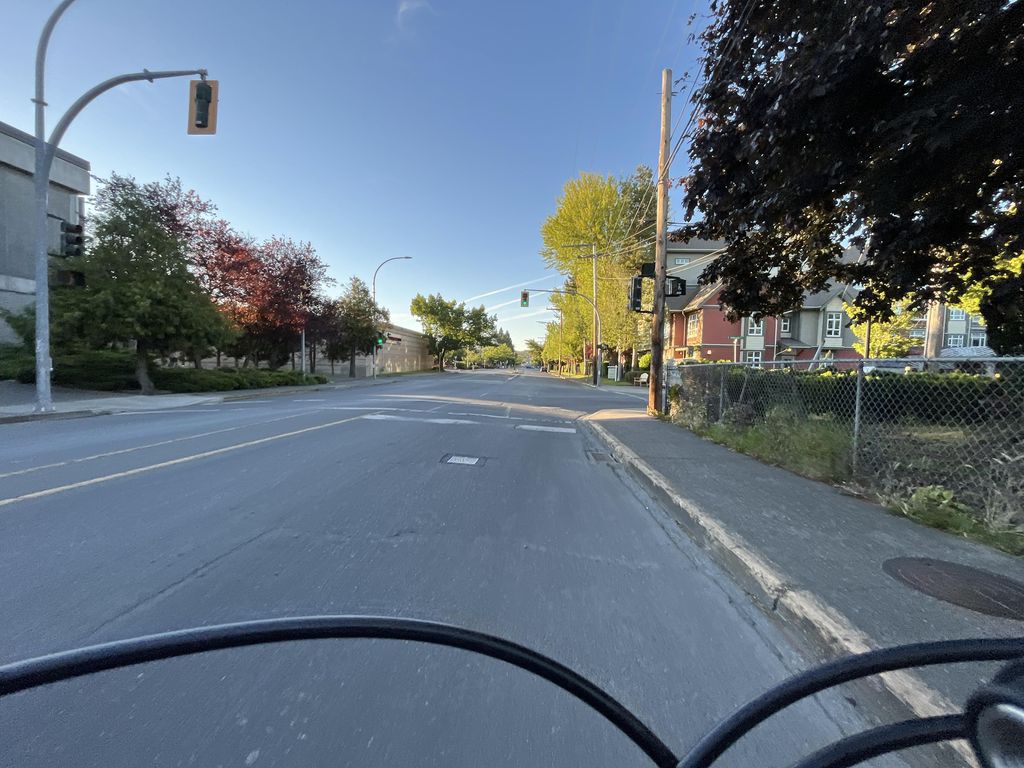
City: victoria